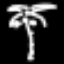
Label: palm tree